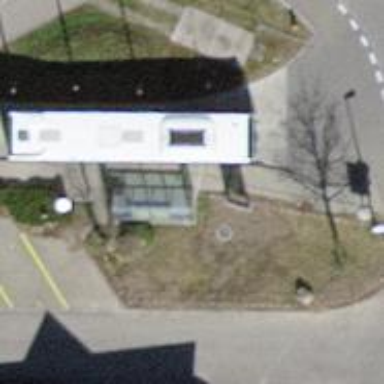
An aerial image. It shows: Platform for public transport with shelter.